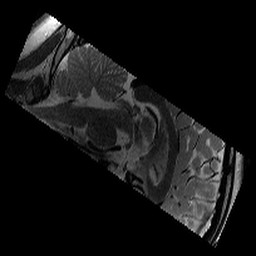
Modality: T2w
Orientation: sagittal
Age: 11
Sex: male
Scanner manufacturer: siemens
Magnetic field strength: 3 T
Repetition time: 9.23 s
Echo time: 0.067 s